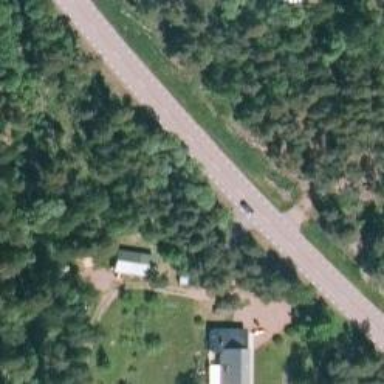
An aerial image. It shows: Asphalt road classified as primary highway.